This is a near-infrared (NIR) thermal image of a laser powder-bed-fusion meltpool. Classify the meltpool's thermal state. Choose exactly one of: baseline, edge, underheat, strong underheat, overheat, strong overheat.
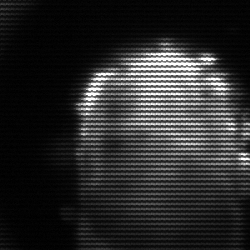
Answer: baseline